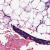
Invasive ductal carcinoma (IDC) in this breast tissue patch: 0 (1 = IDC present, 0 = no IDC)